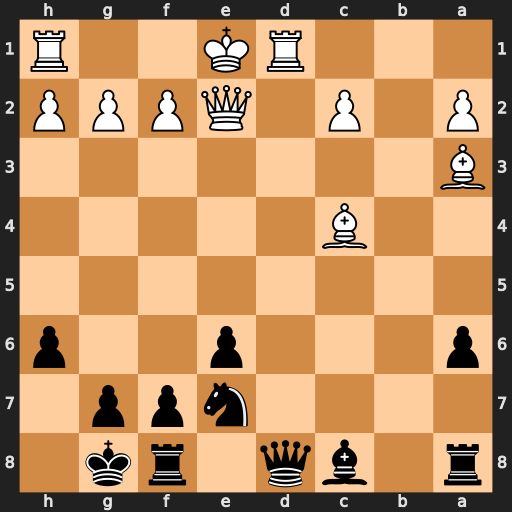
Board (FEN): r1bq1rk1/4npp1/p3p2p/8/2B5/B7/P1P1QPPP/3RK2R
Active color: b
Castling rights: K
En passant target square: -
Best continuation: Qa5+ Rd2 Qxa3